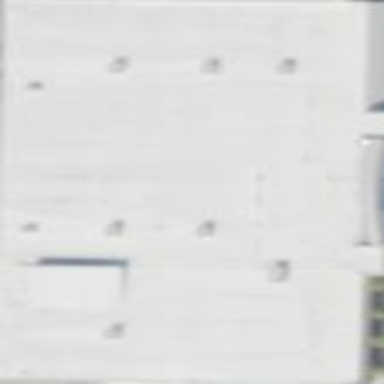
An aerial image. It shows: Department store building.